Question: I have just updated to Xcode 5.1 and when I reopen my project something estrange happened with the layout.
Now it fits only to 3 inches.

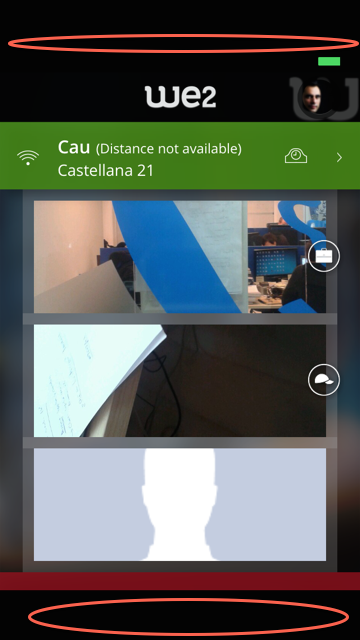
Answer: When the 4-inch device / simulator shows only the 3.5-inch layout, that is a sign that you have forgotten to include a 4-inch launch image in your project. The runtime uses the launch image to decide whether to display at 4 inches on the 4-inch device.